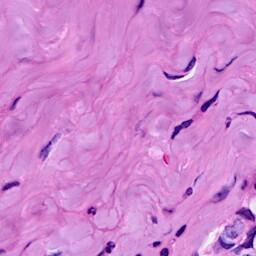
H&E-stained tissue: Breast